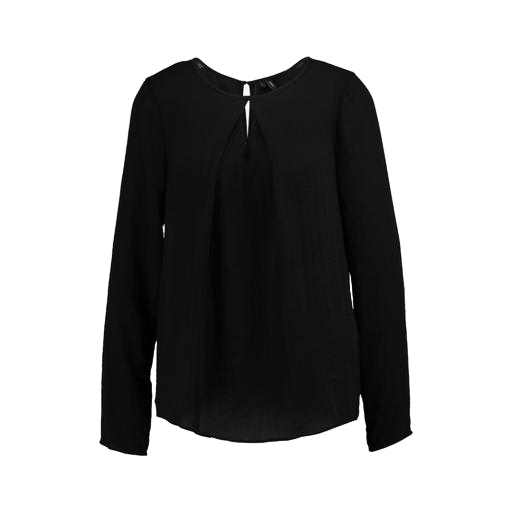
vero moda black high neck blouse, black long-sleeved blouse, black three-quarter-sleeve top only macy, white background